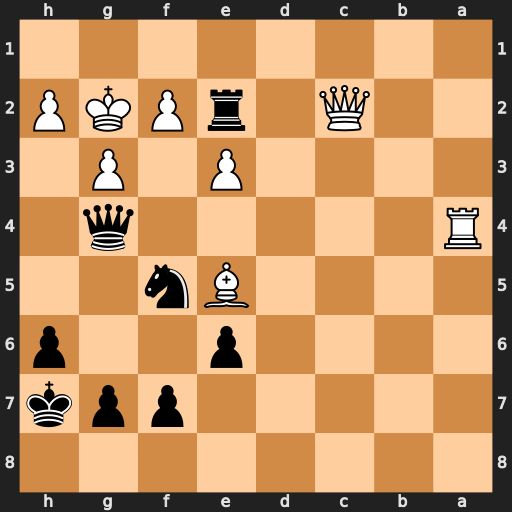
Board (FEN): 8/5ppk/4p2p/4Bn2/R5q1/4P1P1/2Q1rPKP/8
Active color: b
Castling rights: -
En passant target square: -
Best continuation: Rxc2 Rxg4 Nxe3+ Kf3 Nxg4